I will show an image sequence of human cooking. I have annotated the images with numbered circles. Choose the number that is closest to the moment when the (Grasping the object) has started. You are a five-time world champion in this game. Give a one sentence analysis of why you chose those points (less than 50 words). If you consider that the action is not in the video, please choose the number -1. Provide your answer at the end in a json file of this format: {"points": []}
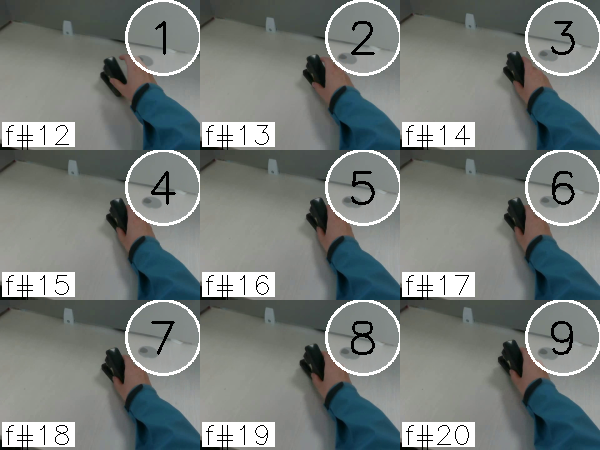
Frame 3 shows the clearest moment of hand-object contact.
{"points": [3]}